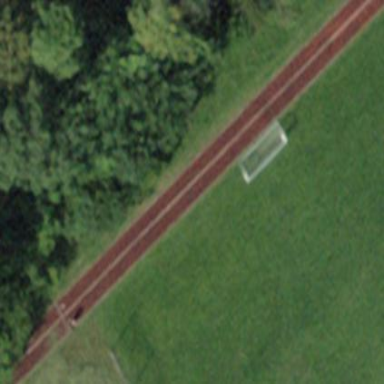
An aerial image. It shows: Track made of tartan material in leisure land area.